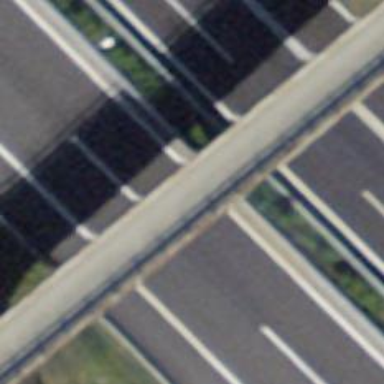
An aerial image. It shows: Man-made bridge.